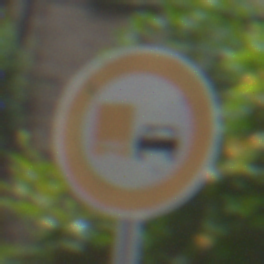
Verkehrszeichen: UeberholverbotKraftfahrzeuge
Umgebung: Outdoor, Urban
Tageszeit: MorningAfternoon
Wetter: Overcast
Licht: Natural
Jahreszeit: NotSpecified
Kontrast: LowContrast